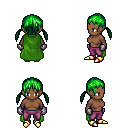
a pixel art fantasy rpg character, female body template, human, dark skin, green cape, magenta pants, green twin-tailed hairstyle, metal gloves, gold boots, four views (front, back, left, right), 2x2 character sprite sheet, small pixel art, hard edges, no anti-aliasing